Question:
As shown in image, I want to draw a circle on div, I have tried to get it done by using border-radius property.
and pasting a circle on div using position, but not getting perfect result
Please suggest me
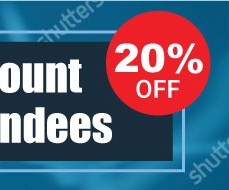
Answer: Some thing like this?
<URL>
'''
.box{
width: 200px;
height: 100px;
border: 5px solid #666;
margin: 50px;
position: relative;
}
.circle{
width: 80px;
height: 80px;
border-radius: 50%;
background-color: red;
display: flex;
align-items: center;
justify-content: center;
font-family: sans-serif;
color: #fff;
position: absolute;
right: -40px;
top: -40px;
}
p{
font-weight: bold;
display:flex;
flex-direction: column;
font-weight: bold;
font-size: 30px;
text-align: center;
}
p span{
font-weight: normal;
font-size: .5em
}
'''
'''
<div class="box">
<div class="circle">
<p>20%<span>OFF</span></p>
</div>
</div>
'''